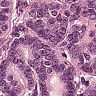
Metastatic tissue present: yes